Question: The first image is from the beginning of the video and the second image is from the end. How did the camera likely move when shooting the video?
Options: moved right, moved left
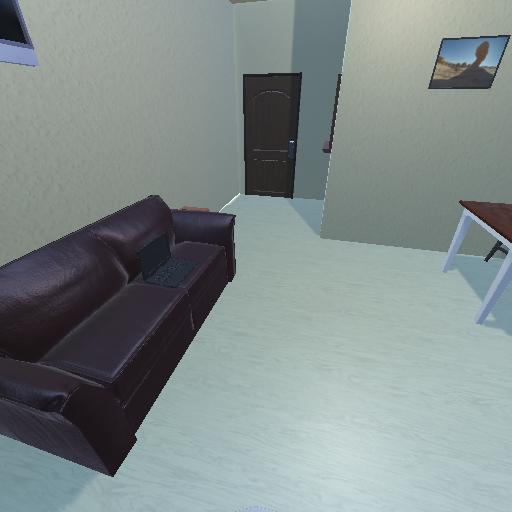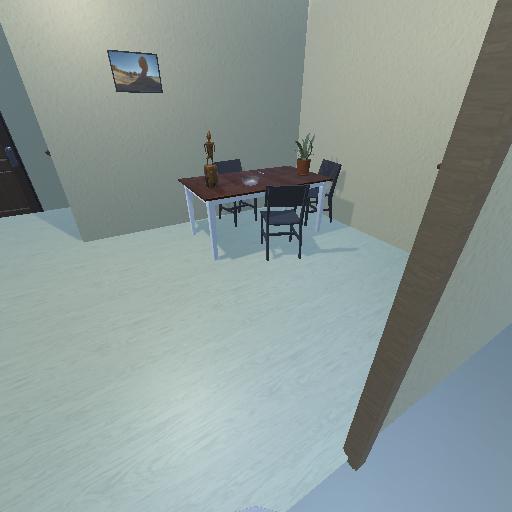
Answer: moved right